Interaction volume radius: 5 \u00c5
Interaction volume height: 10 \u00c5
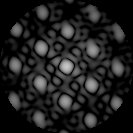
Disorder parameter: 0.09181